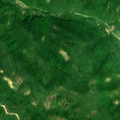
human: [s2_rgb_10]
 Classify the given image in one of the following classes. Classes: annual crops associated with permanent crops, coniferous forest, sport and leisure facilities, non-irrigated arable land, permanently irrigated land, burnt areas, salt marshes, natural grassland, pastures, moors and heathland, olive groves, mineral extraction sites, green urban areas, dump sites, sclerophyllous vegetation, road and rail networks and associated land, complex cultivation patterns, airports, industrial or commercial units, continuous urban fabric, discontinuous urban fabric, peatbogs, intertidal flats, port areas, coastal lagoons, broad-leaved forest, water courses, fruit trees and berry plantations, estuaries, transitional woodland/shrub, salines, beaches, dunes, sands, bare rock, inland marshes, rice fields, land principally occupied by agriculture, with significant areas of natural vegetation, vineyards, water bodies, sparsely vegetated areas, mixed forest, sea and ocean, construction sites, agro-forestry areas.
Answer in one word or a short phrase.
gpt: broad-leaved forest, transitional woodland/shrub